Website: ulta-beauty
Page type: billing-address
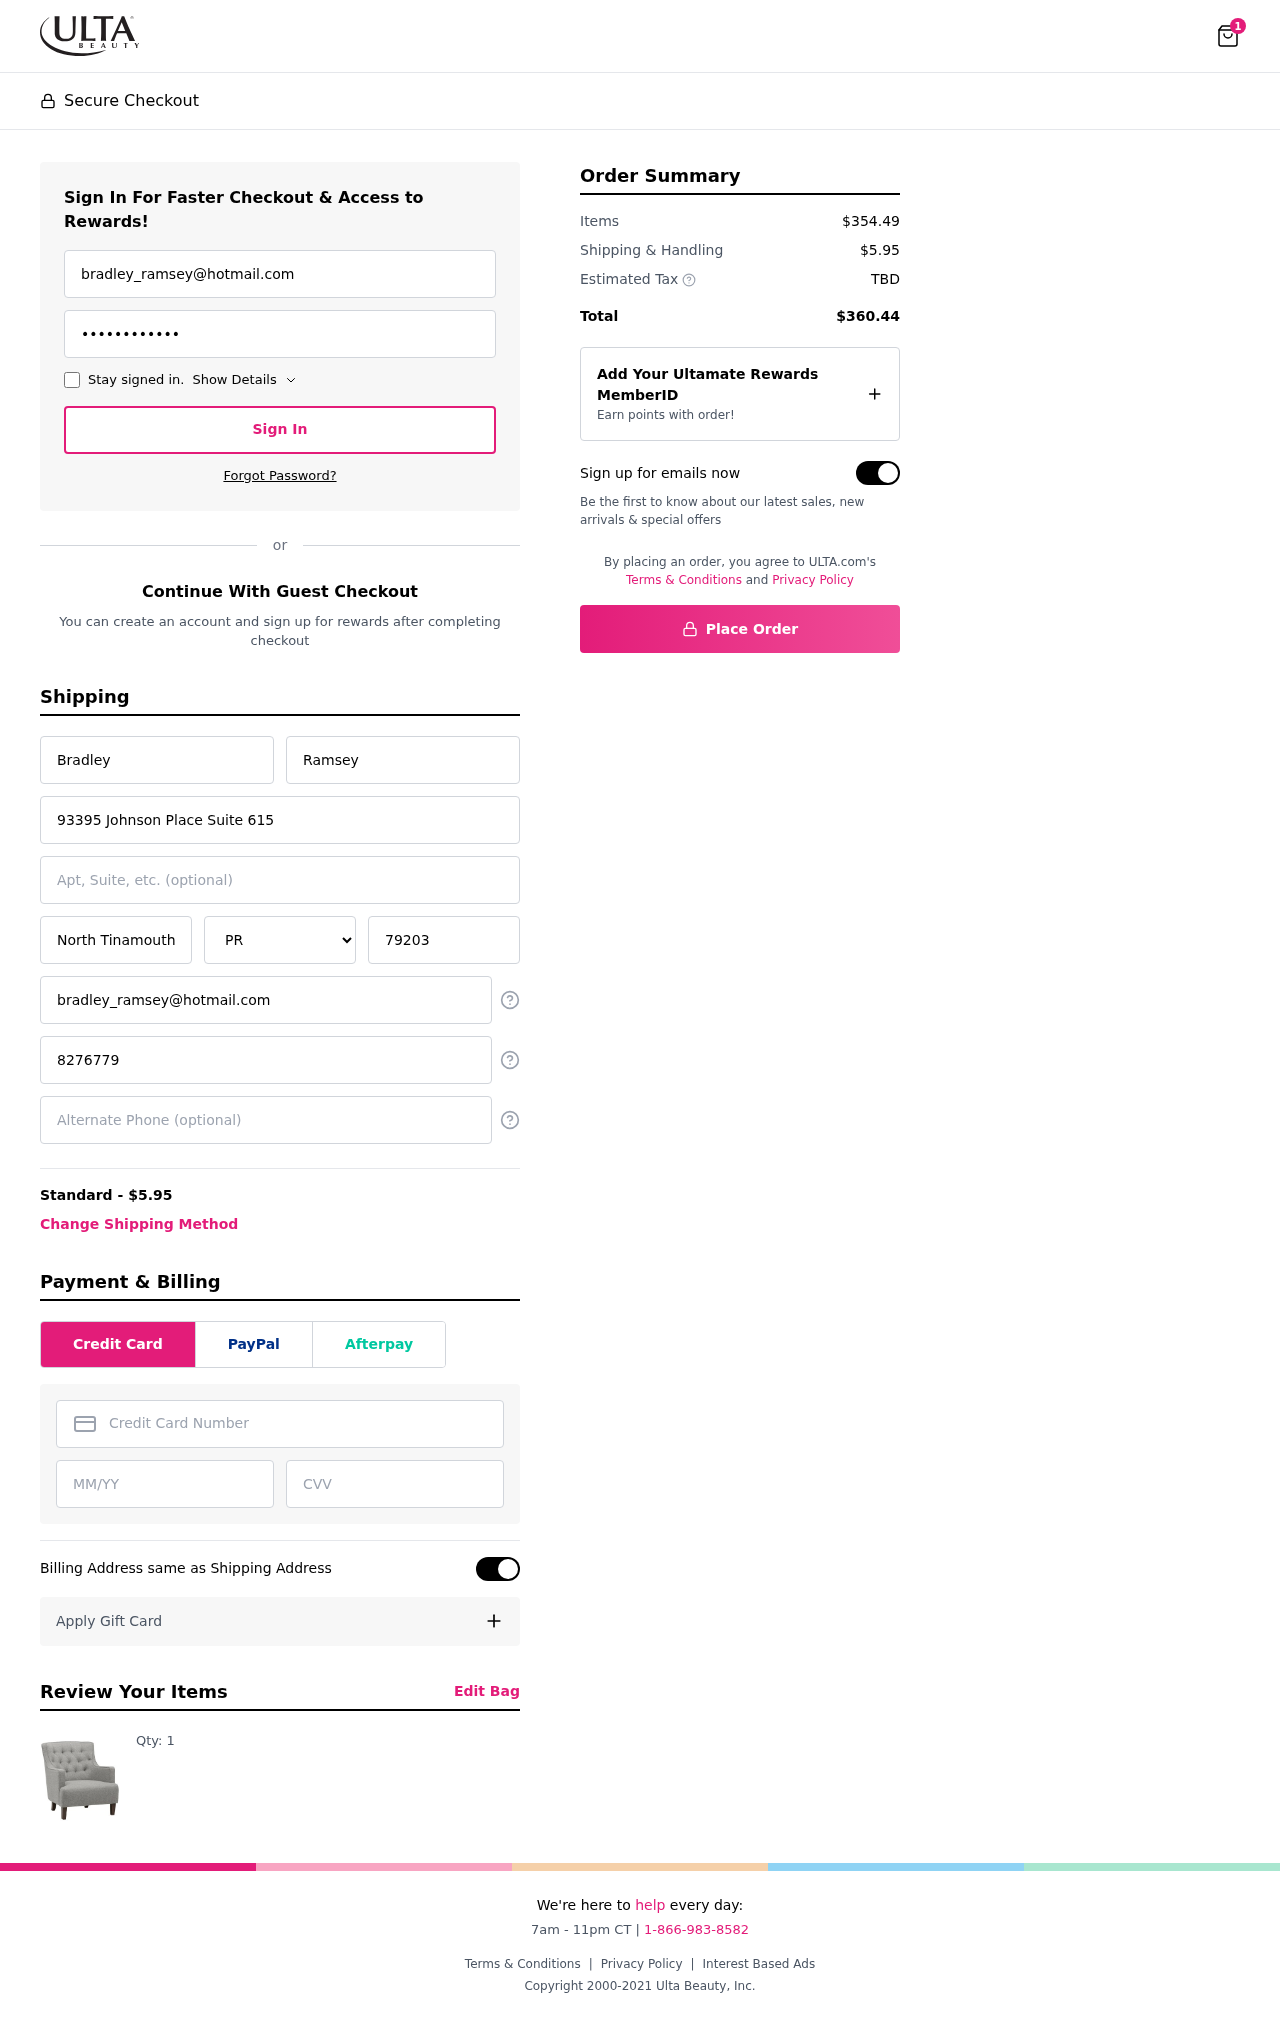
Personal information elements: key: PII_STATE
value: PR
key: PII_EMAIL
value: bradley_ramsey@hotmail.com
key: PII_FIRSTNAME
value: Bradley
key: PII_LASTNAME
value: Ramsey
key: PII_STREET
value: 93395 Johnson Place Suite 615
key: PII_CITY
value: North Tinamouth
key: PII_POSTCODE
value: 79203
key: PII_PHONE
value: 8276779472
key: PII_ALT_PHONE
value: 5109766107
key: PII_CARD_NUMBER
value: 4948 0401 3753 8982
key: PII_CARD_EXPIRY
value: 06/28
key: PII_CARD_CVV
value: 329
Product elements: key: PRODUCT1_QUANTITY
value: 1
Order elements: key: ORDER_NUM_ITEMS
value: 1
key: ORDER_SHIPPING_COST
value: $5.95
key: ORDER_SUBTOTAL
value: $354.49
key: ORDER_TOTAL
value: $360.44